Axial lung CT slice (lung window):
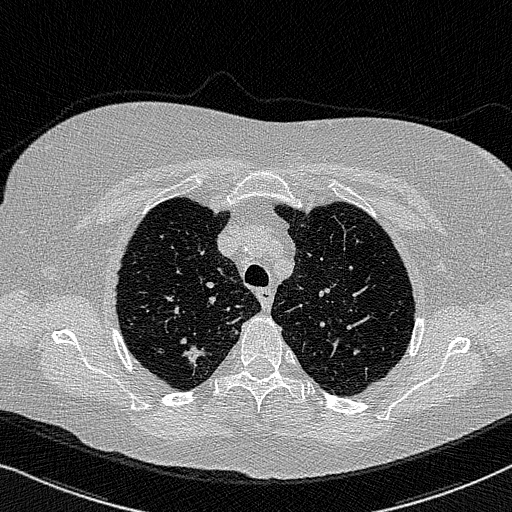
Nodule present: yes
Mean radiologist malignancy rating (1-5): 4.25